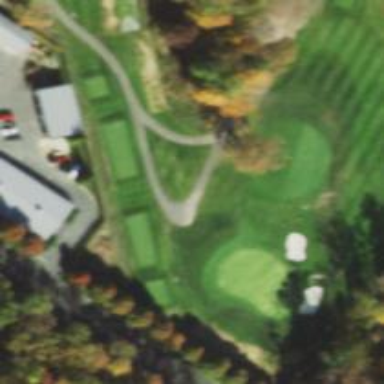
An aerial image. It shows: Path for both road and golf.